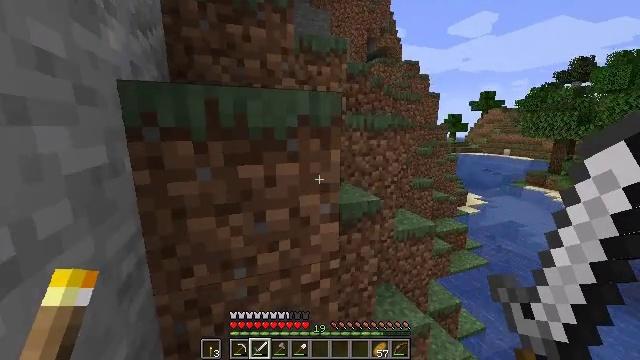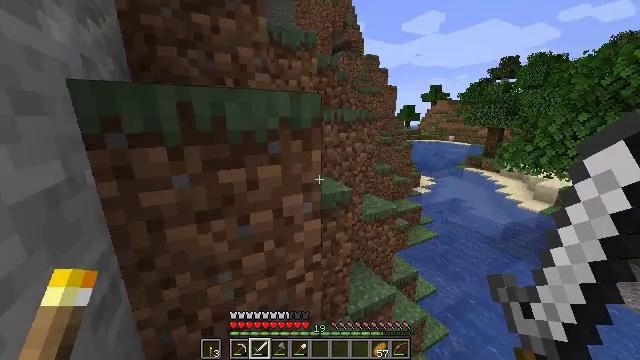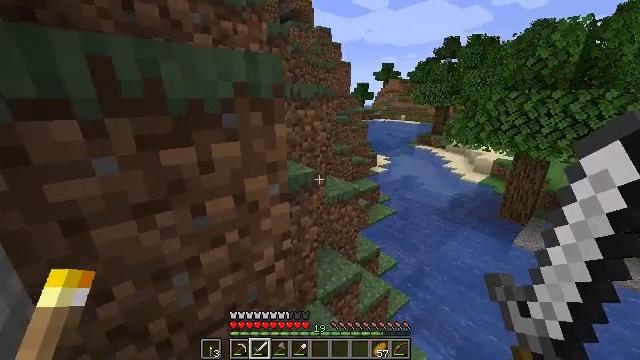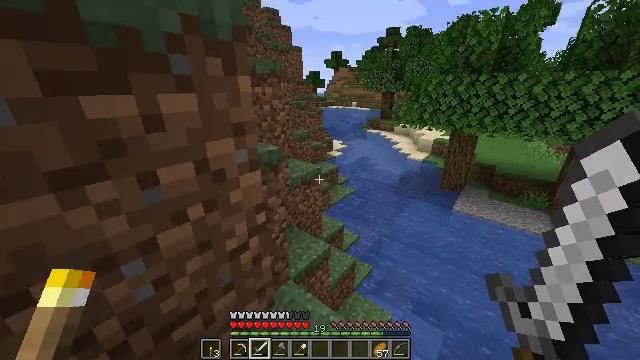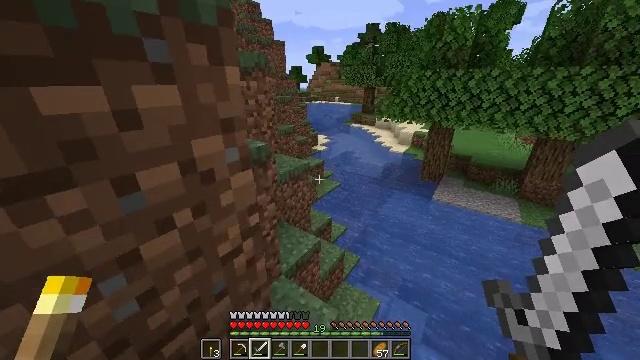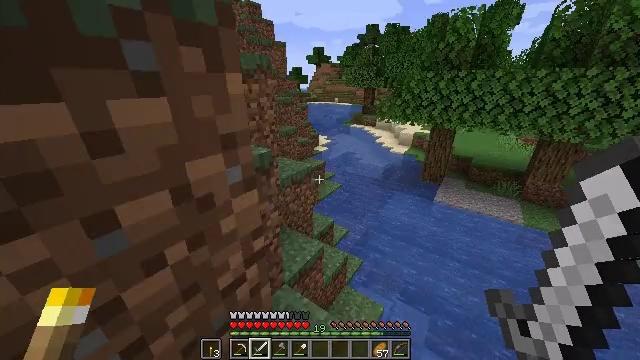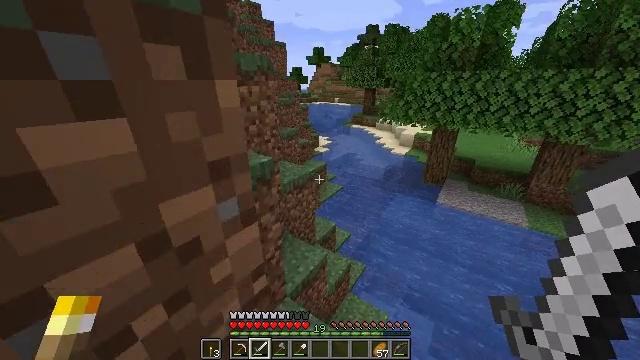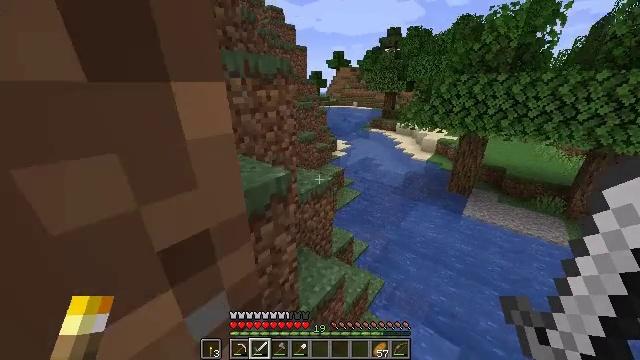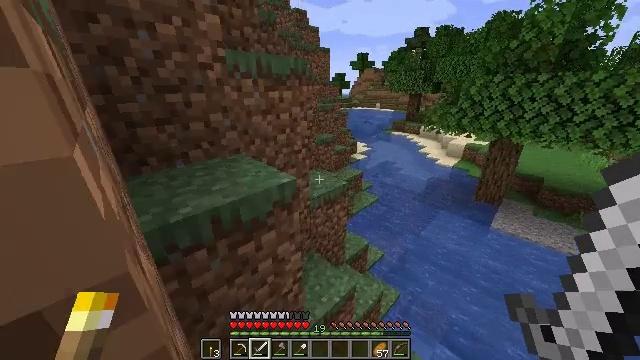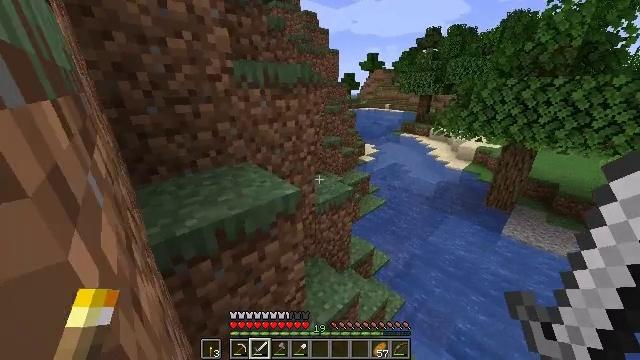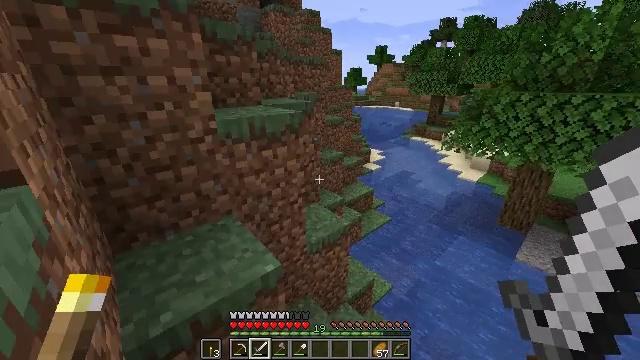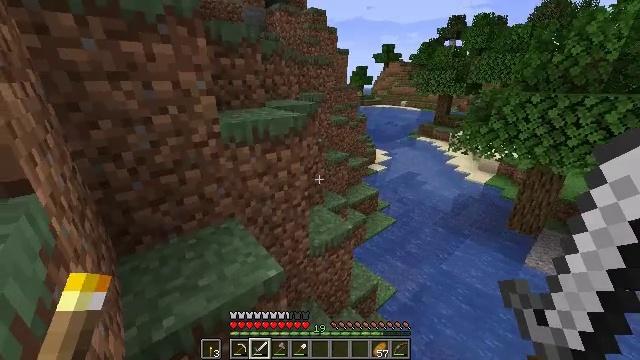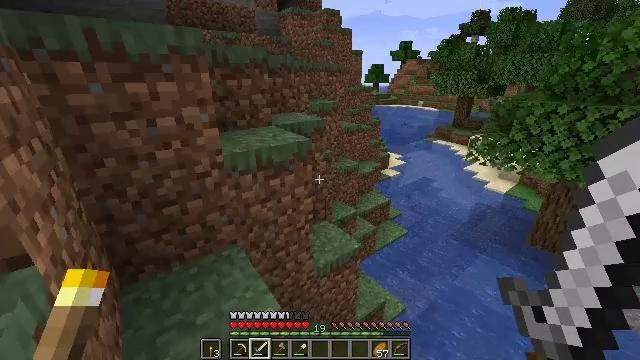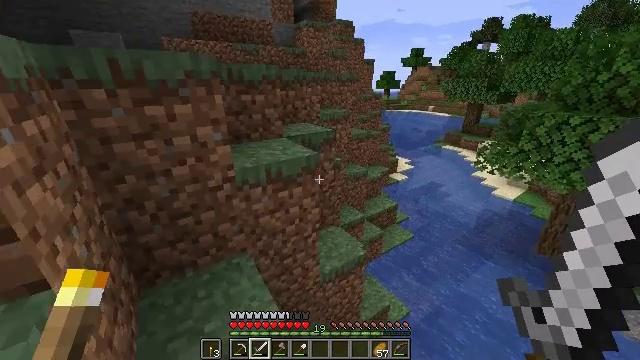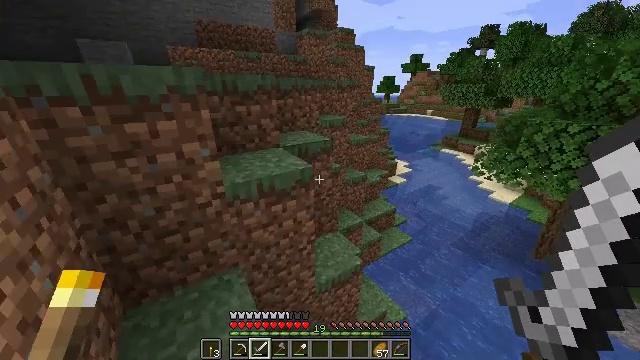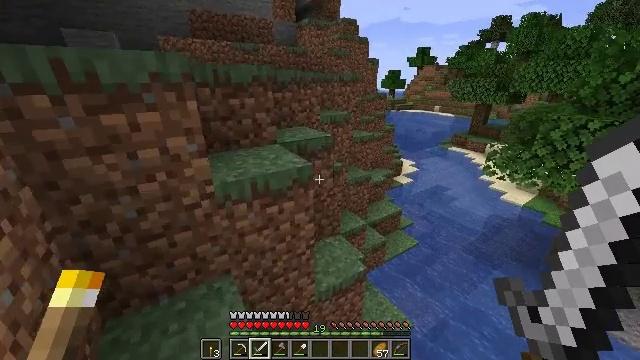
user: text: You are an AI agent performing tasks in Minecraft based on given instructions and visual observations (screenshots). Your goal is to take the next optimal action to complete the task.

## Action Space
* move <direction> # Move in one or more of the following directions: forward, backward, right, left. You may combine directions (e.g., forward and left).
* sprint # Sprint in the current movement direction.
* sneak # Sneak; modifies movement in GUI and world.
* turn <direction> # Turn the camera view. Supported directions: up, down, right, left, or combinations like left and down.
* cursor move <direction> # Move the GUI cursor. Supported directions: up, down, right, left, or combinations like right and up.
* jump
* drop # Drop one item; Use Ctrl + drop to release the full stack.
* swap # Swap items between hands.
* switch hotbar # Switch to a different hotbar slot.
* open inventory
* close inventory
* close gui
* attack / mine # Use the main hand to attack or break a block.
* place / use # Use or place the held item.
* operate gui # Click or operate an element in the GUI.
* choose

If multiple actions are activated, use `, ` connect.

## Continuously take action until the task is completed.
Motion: motion action
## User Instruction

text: Mine grass block from the ground.
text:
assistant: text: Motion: move forward and move left, sprint, turn right and down
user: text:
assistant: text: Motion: move forward and move left, sprint, turn right and down
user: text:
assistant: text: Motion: move forward, sprint, turn right and down
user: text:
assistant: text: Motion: move forward, sprint, turn right and down
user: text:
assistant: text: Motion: move forward, sprint
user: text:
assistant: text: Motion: move forward, sprint
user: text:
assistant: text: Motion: move forward, sprint, turn left
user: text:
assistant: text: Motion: move forward, sprint, turn left
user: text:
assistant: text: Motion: move forward, sprint, turn left, jump
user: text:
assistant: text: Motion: move forward, sprint, turn left, jump
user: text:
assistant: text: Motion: move forward, sprint, turn left, jump
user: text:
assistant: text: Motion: move forward, sprint, turn left, jump
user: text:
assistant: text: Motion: move forward, sprint, turn left, jump
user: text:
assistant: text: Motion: move forward and move left, sprint, jump
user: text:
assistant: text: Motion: move forward and move left, sprint, jump
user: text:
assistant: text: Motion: move forward and move left, sprint, jump
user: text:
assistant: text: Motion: move forward and move left, sprint, turn left, jump
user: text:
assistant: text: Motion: move forward and move left, sprint, turn left, jump
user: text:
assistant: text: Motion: move forward and move left, sprint, jump
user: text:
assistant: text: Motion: move forward and move left, sprint, jump
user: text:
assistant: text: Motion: move forward and move left, sprint, turn left, jump
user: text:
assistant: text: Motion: move forward and move left, sprint, jump
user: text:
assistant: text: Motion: move forward and move left, sprint, turn up
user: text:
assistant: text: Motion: move forward and move left, sprint, turn right
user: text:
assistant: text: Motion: move forward, sprint
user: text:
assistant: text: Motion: move forward, sprint
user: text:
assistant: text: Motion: move forward, sprint
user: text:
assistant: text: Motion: move forward, sprint
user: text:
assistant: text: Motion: move forward, sprint, turn right, jump
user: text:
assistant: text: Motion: move forward, sprint, jump